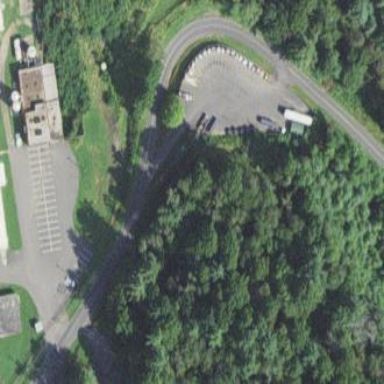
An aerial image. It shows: Recycling center.